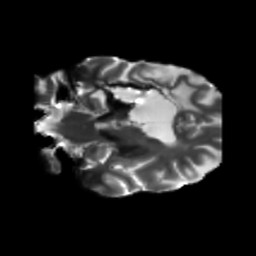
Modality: T2w
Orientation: coronal
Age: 31
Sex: female
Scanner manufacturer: siemens
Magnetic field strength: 3 T
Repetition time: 5.25 s
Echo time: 0.08 s